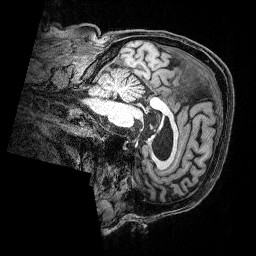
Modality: T1w
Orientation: sagittal
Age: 63
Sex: male
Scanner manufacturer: siemens
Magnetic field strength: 3 T
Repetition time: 2.5 s
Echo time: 0.00369 s